Question: I am a beginner to ARDUINO. My connections i guess is fine. But LED does not blink. Green and Orange light is blinking on ARDUINO. Anode to pin 13 with 320K resistor and Cathode to ground

Code is as follows
'''
const int LED=13;
void setup()
{
// put your setup code here, to run once:
pinMode(LED,OUTPUT);
}
void loop() {
// put your main code here, to run repeatedly:
digitalWrite(LED,HIGH);
delay(1000);
digitalWrite(LED,LOW);
delay(1000);
}
'''
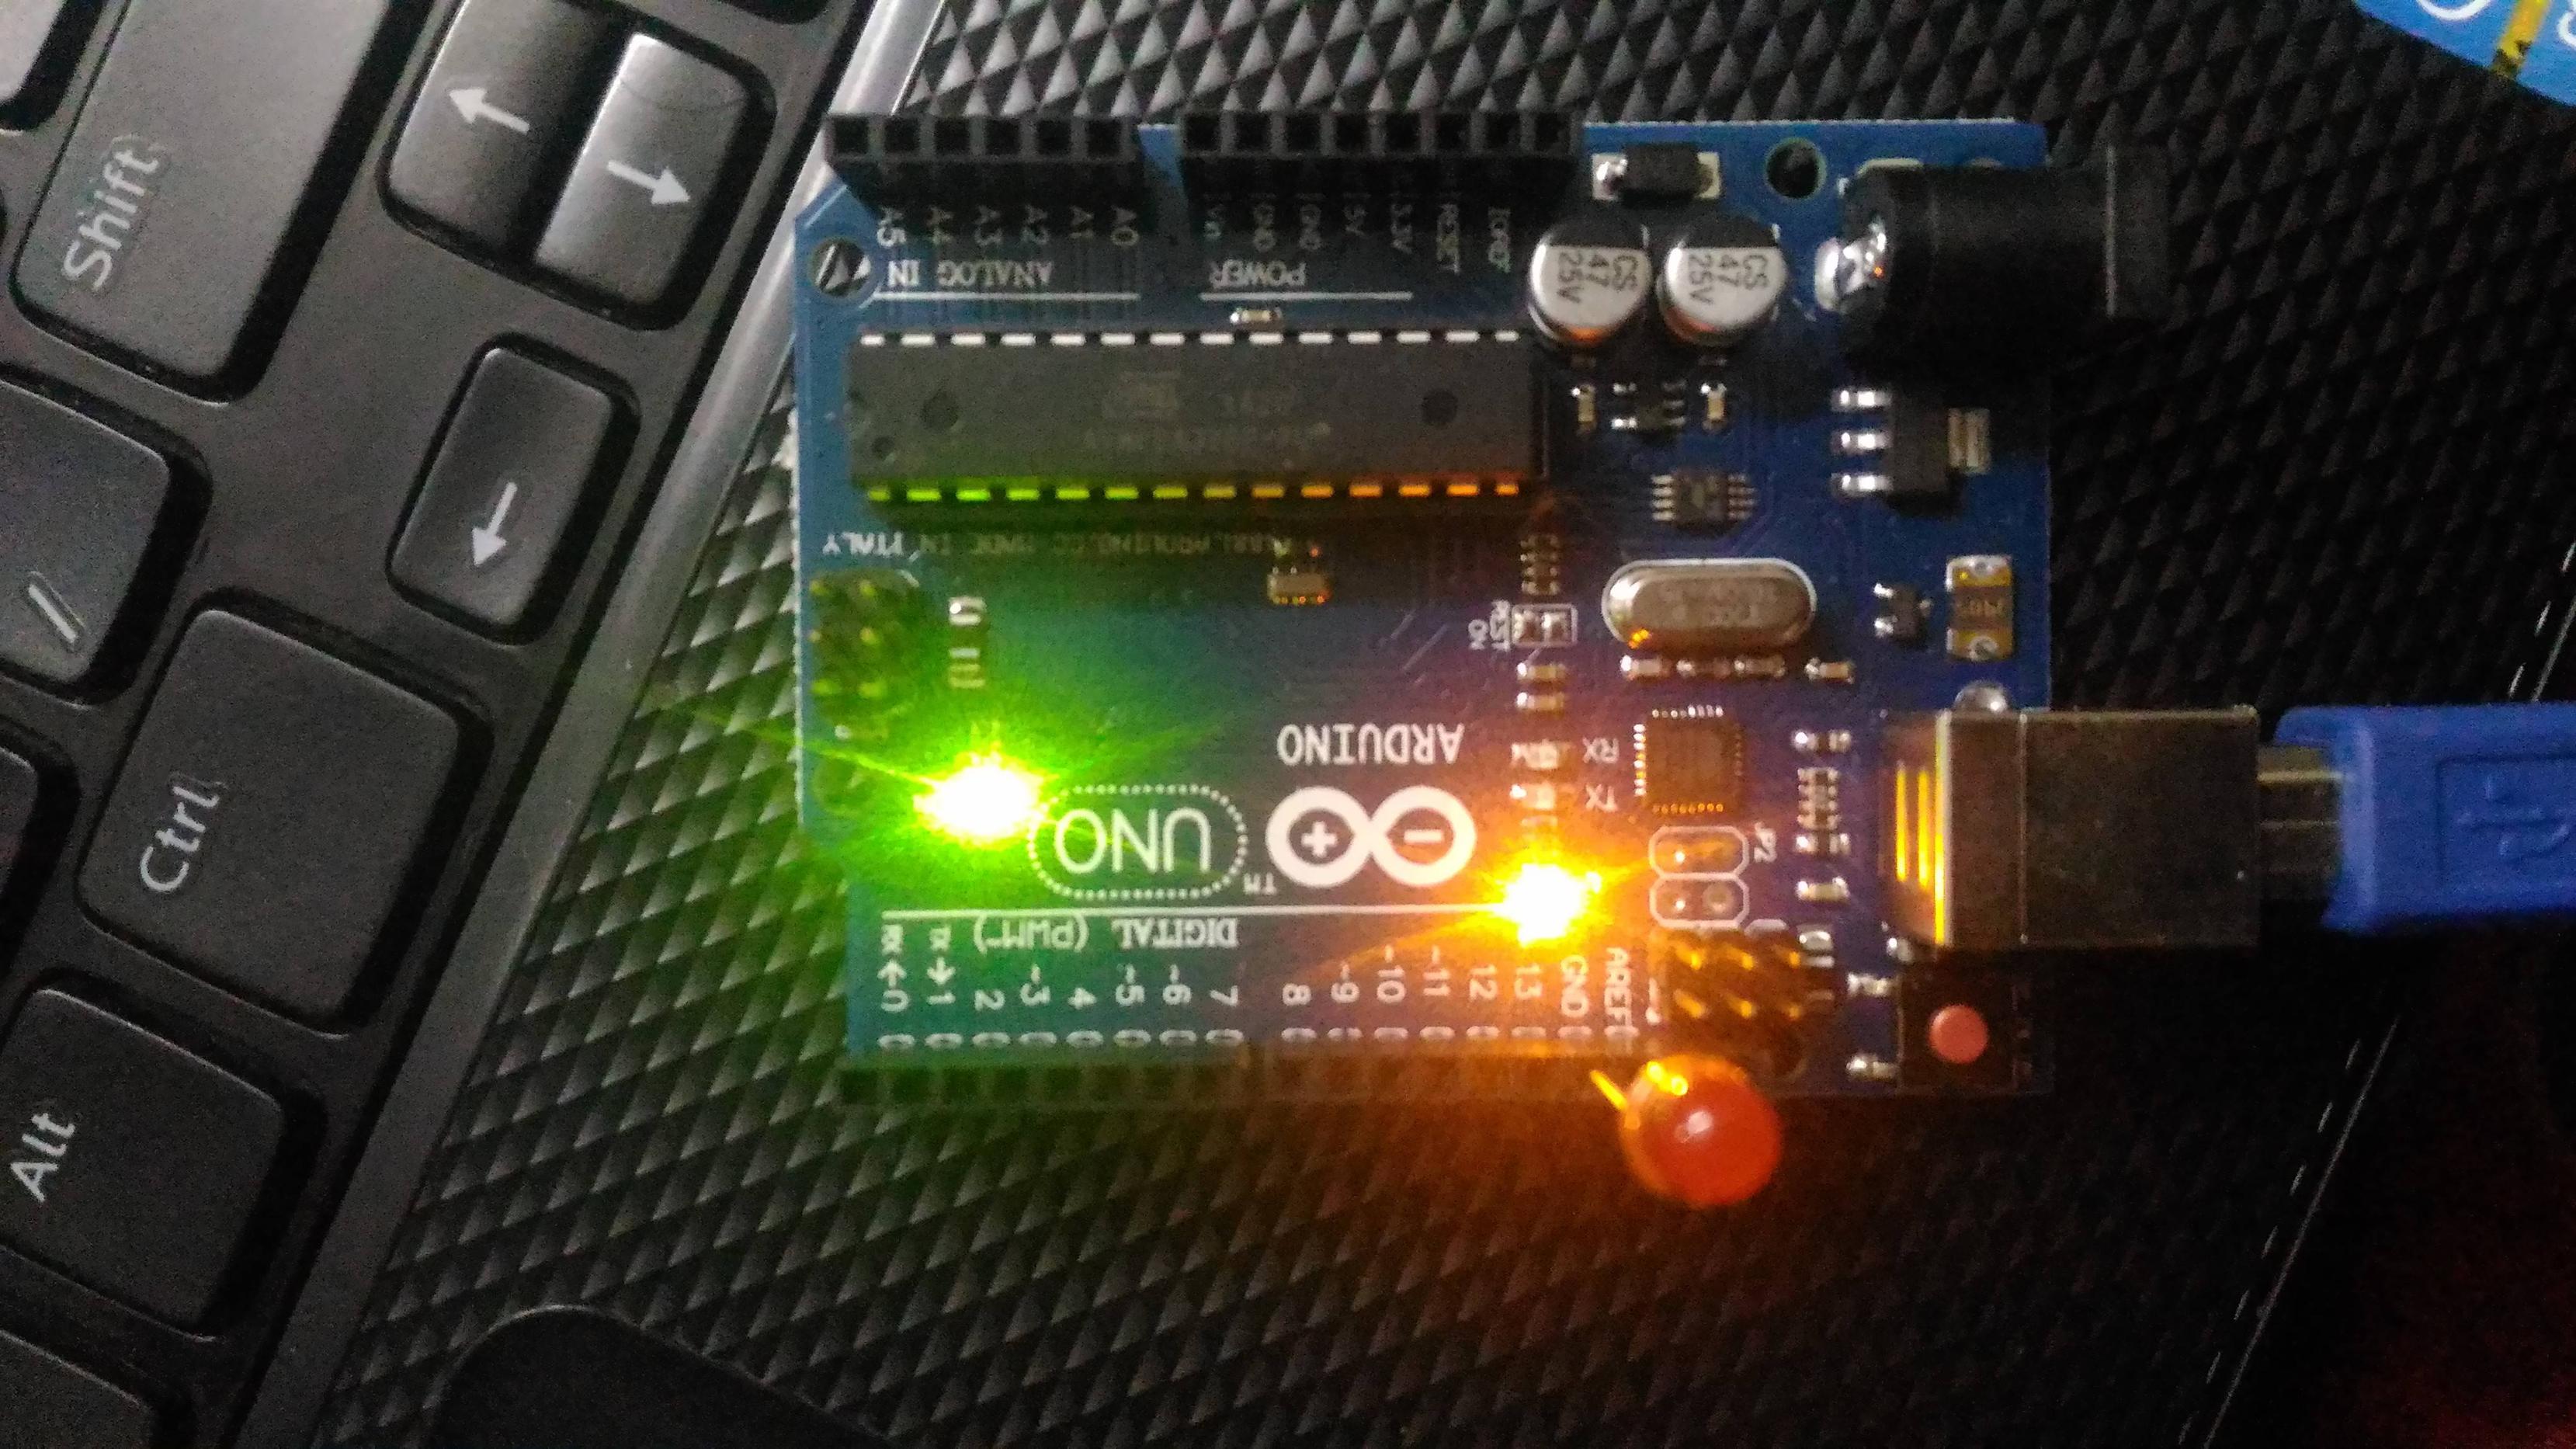
Answer: The problem here in that you haven't connected anything to pin 13!
Also, a 320K ohm resistor is a little overkill. Usualy, a 220 ohm resistor is enough.
---
Also, the flat side of the led is the negative side. It is more reliable then if you are following the pins size which isn't always constant.